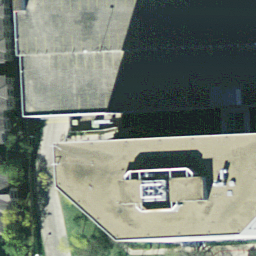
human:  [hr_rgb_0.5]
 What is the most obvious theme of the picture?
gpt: buildings